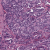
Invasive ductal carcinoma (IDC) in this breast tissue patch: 1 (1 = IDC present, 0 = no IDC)